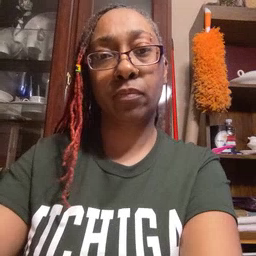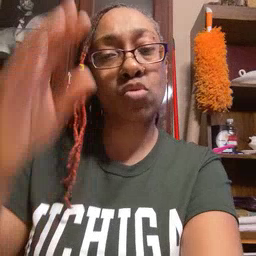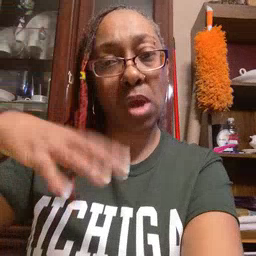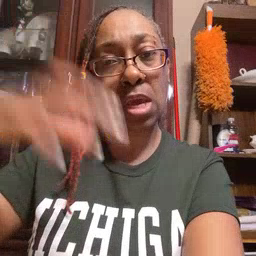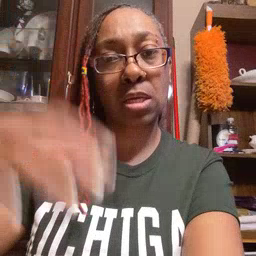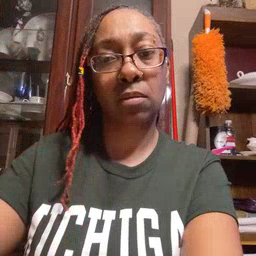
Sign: rain